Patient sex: M
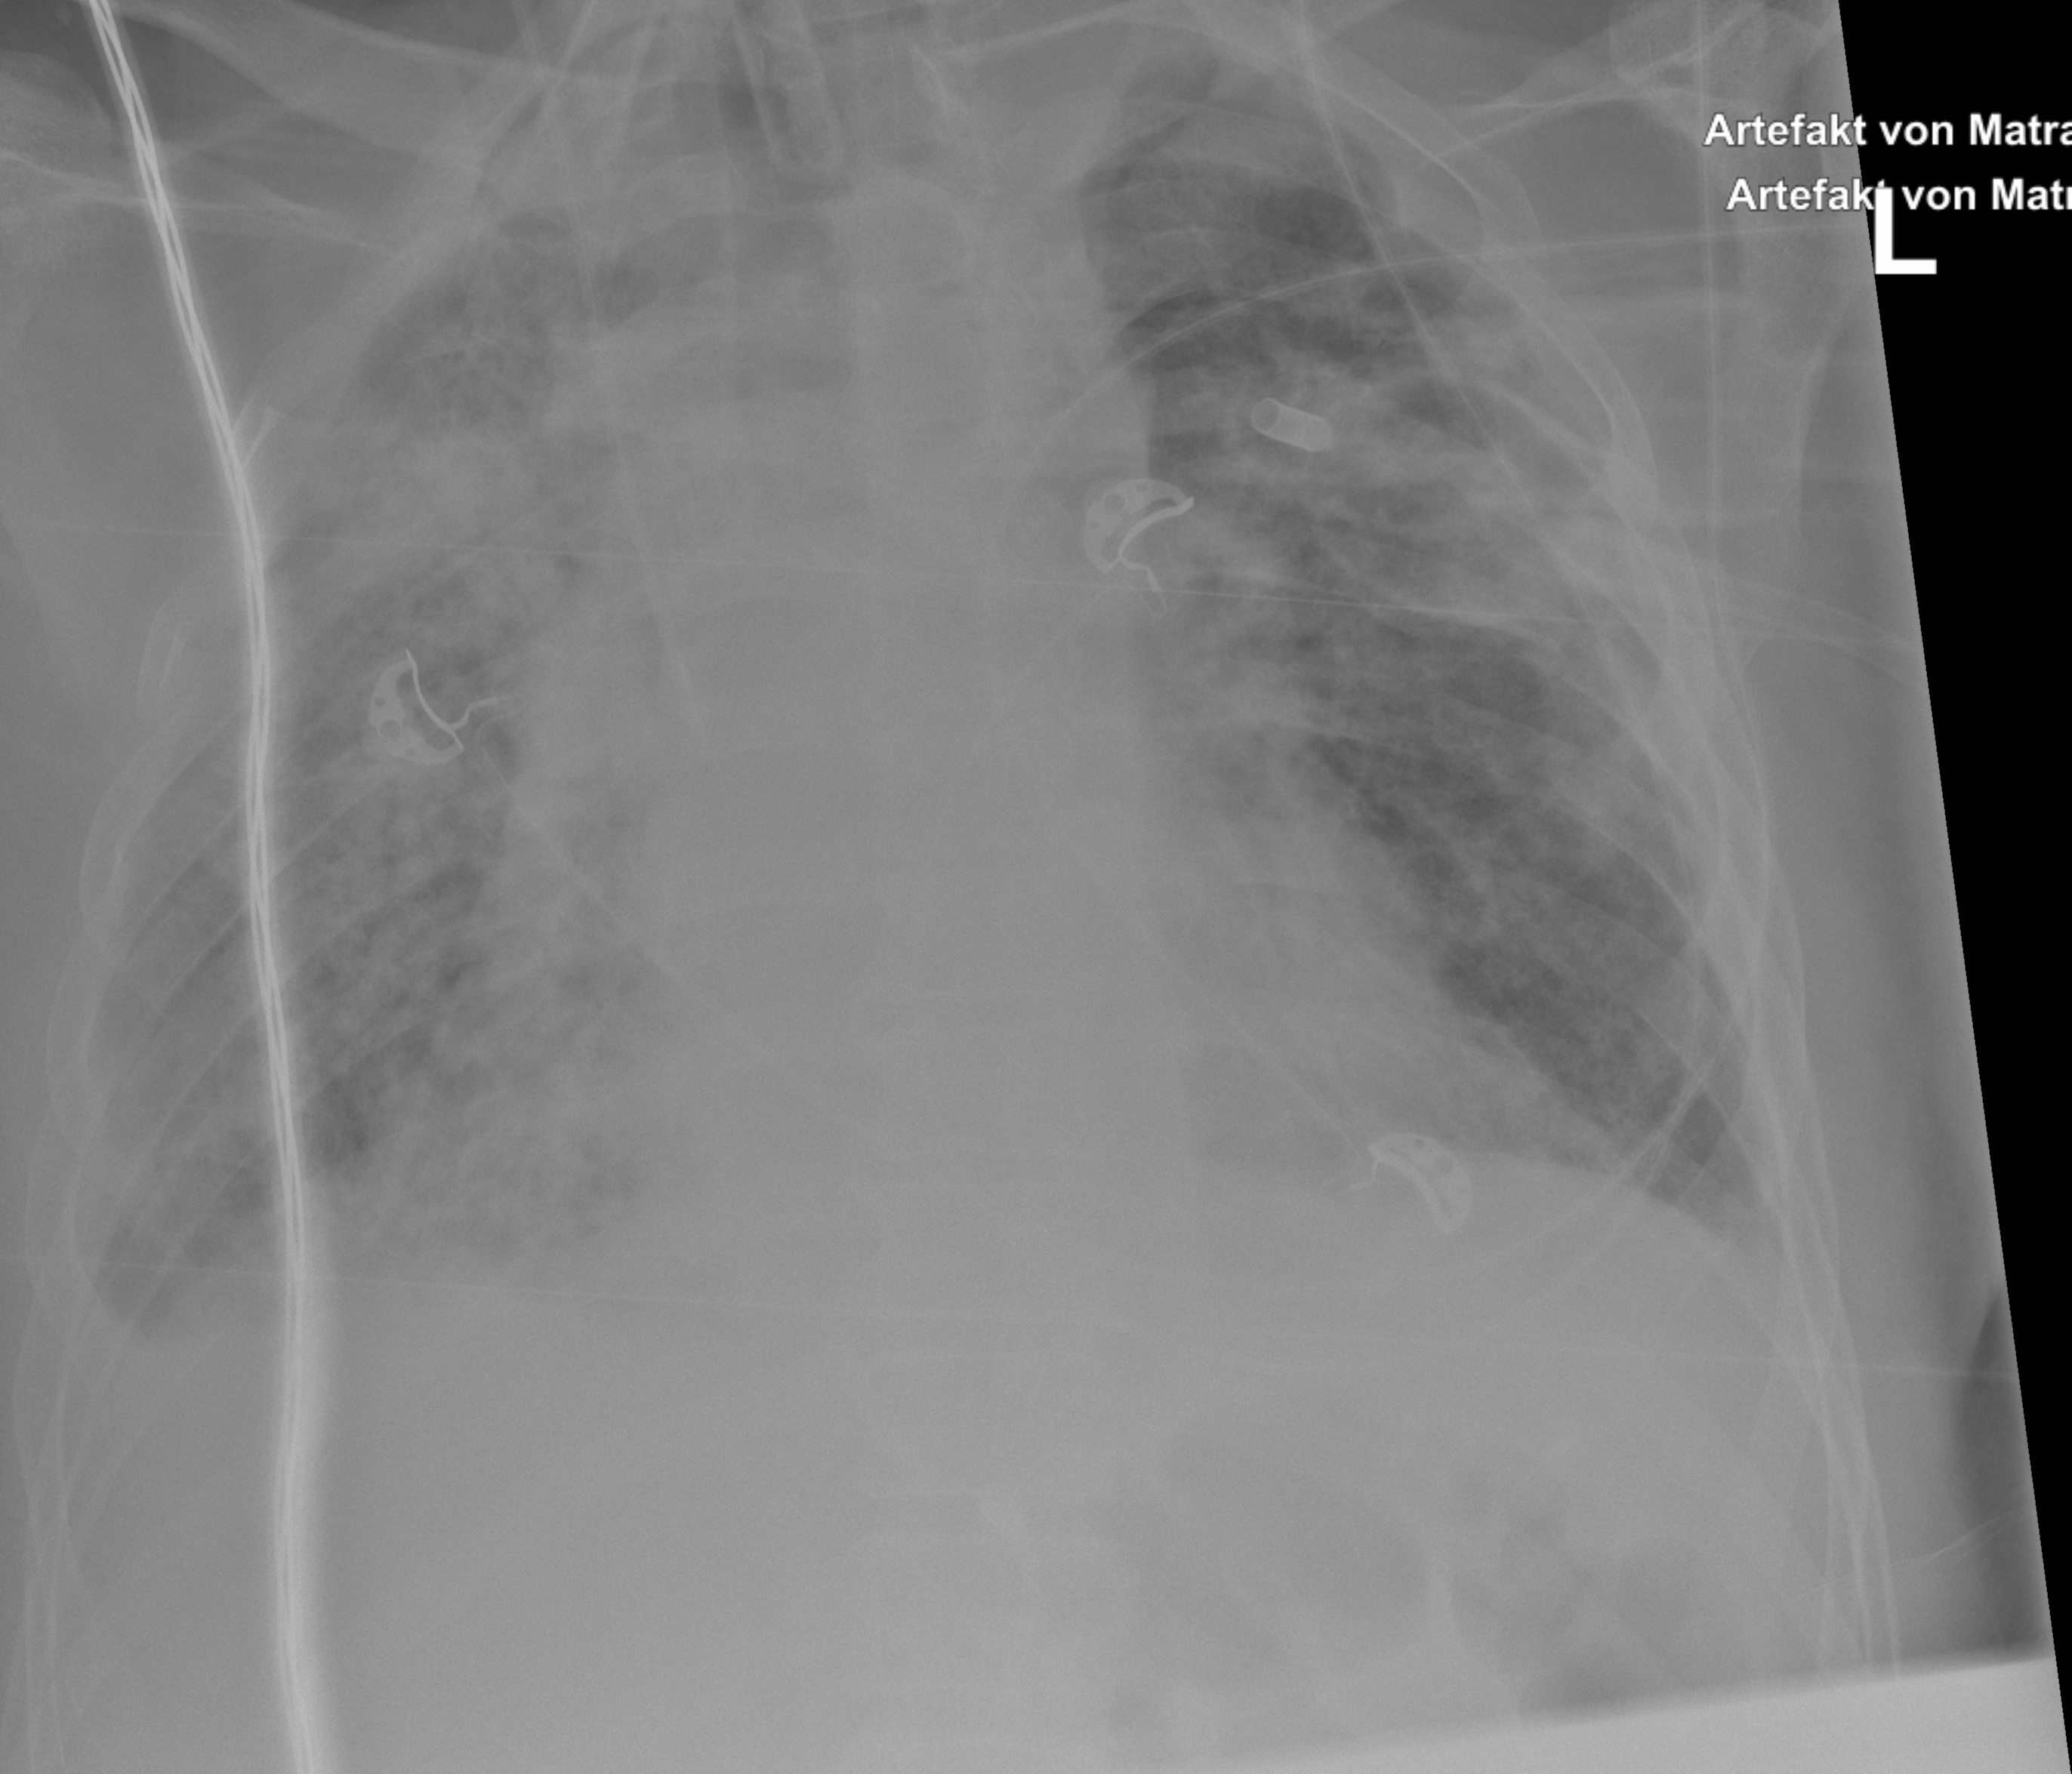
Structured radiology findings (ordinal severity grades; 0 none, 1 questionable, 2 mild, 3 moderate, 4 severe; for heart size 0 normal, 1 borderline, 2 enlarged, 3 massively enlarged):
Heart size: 0
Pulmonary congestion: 2
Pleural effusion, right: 2
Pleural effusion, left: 1
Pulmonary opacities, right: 3
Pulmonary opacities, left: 2
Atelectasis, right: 2
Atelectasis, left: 2